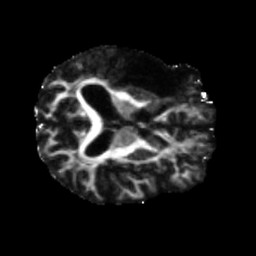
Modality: FA
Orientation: axial
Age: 71
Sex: male
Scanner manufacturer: siemens
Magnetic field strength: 3 T
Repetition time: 5.47 s
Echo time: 0.0854 s